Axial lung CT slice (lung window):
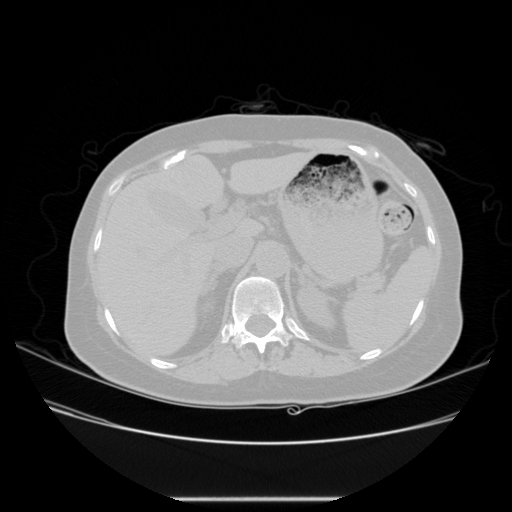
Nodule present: no